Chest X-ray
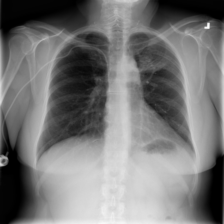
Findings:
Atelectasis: negative
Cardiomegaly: negative
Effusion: negative
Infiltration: positive
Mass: negative
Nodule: negative
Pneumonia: negative
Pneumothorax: negative
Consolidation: negative
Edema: negative
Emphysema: negative
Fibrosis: negative
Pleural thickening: negative
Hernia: negative